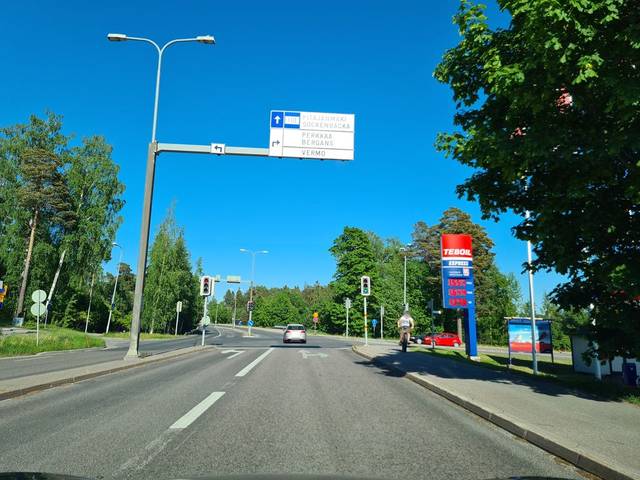
Region: Finland
Coordinates: 60.221, 24.838